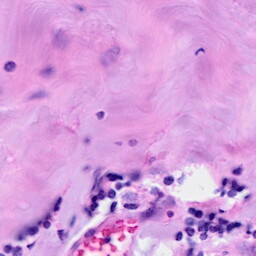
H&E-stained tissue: Breast